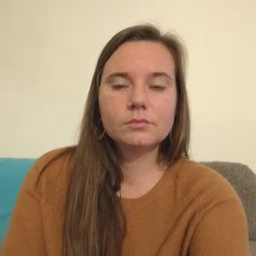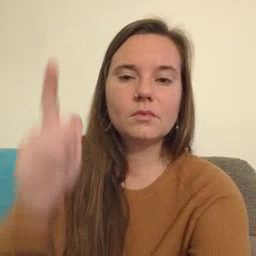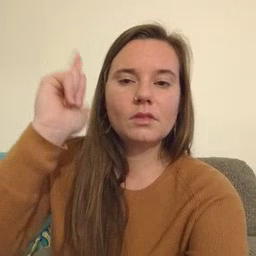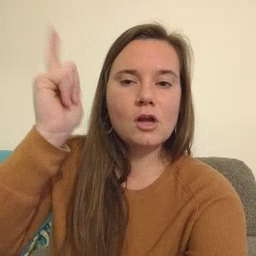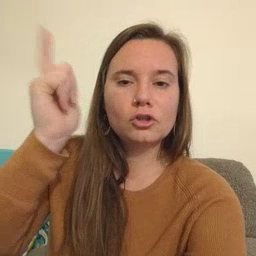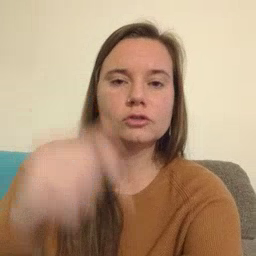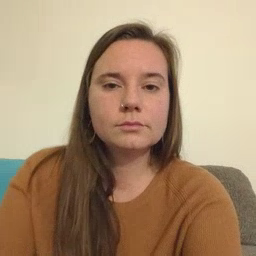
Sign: later